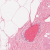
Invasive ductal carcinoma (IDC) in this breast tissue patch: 0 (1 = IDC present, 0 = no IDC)